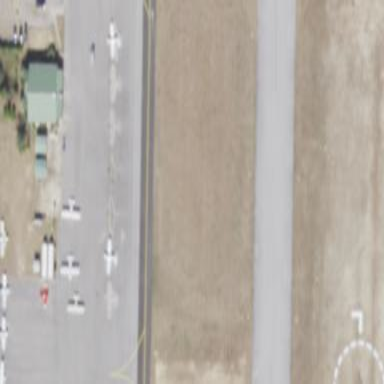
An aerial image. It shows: Asphalt apron at the airport.